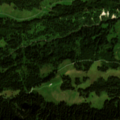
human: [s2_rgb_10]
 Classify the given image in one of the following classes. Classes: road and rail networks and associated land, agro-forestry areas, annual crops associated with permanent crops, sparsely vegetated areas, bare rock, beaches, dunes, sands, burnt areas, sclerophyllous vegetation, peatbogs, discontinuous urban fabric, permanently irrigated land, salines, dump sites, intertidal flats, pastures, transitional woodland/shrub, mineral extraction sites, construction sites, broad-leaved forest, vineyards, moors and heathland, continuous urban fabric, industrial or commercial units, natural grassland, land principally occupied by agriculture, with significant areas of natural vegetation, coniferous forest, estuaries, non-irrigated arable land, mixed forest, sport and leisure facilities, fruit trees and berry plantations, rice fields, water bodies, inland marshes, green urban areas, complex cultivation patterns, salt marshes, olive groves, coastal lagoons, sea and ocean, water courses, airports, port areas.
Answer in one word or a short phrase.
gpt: coniferous forest, natural grassland, transitional woodland/shrub